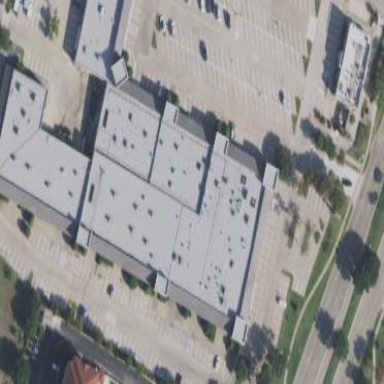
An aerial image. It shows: Retail building.